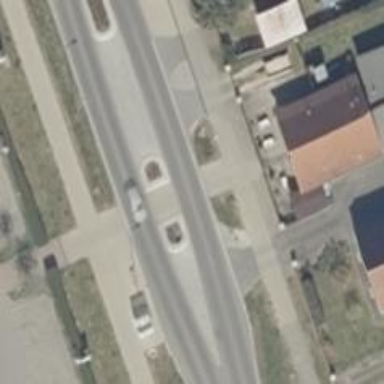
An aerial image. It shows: Unmarked crossing with pedestrian island.